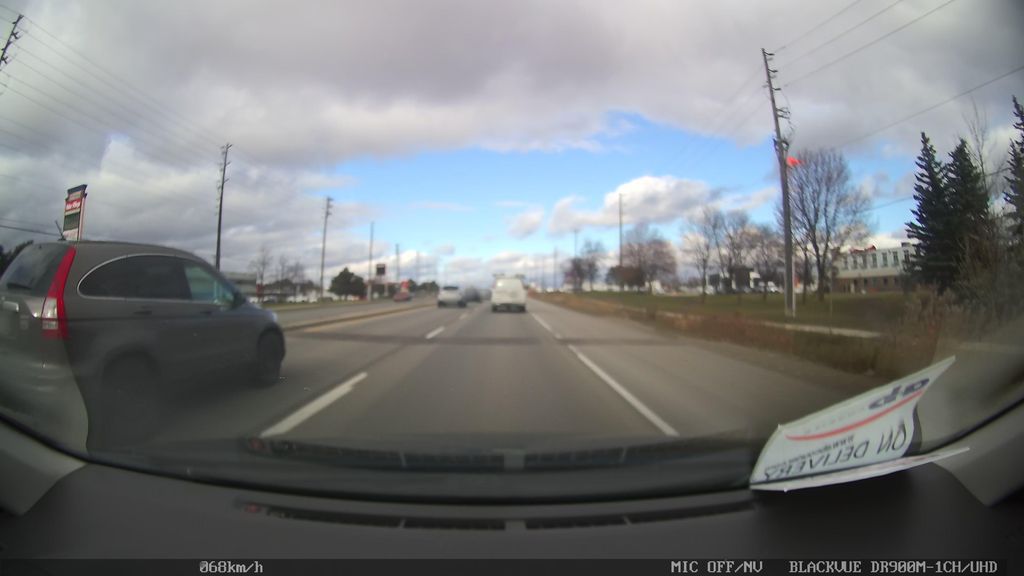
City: toronto